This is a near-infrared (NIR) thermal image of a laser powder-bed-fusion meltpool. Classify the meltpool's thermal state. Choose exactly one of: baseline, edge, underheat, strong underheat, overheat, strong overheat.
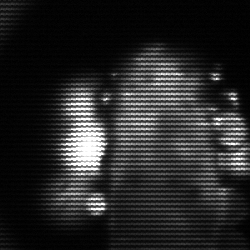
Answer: strong underheat